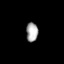
Tissue: lung
Cell type: T cells
Senescence score: 0.2117
Nuclear area (px): 222
Mean DAPI intensity: 168.189